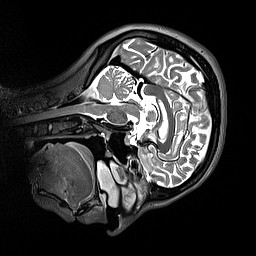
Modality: T2w
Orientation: sagittal
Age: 25
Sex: female
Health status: healthy
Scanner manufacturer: siemens
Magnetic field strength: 3 T
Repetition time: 3.2 s
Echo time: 0.412 s